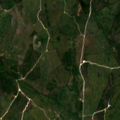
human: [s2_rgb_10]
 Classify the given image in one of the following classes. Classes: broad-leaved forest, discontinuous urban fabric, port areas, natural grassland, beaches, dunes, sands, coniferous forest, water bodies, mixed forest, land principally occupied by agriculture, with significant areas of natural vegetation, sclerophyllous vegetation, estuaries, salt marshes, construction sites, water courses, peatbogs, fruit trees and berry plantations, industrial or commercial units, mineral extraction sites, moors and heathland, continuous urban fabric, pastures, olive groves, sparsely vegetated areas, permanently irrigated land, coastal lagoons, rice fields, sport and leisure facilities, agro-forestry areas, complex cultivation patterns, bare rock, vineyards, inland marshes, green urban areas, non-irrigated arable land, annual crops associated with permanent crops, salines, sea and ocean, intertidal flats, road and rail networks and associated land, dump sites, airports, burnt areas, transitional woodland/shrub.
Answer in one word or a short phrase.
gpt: olive groves, land principally occupied by agriculture, with significant areas of natural vegetation, sclerophyllous vegetation